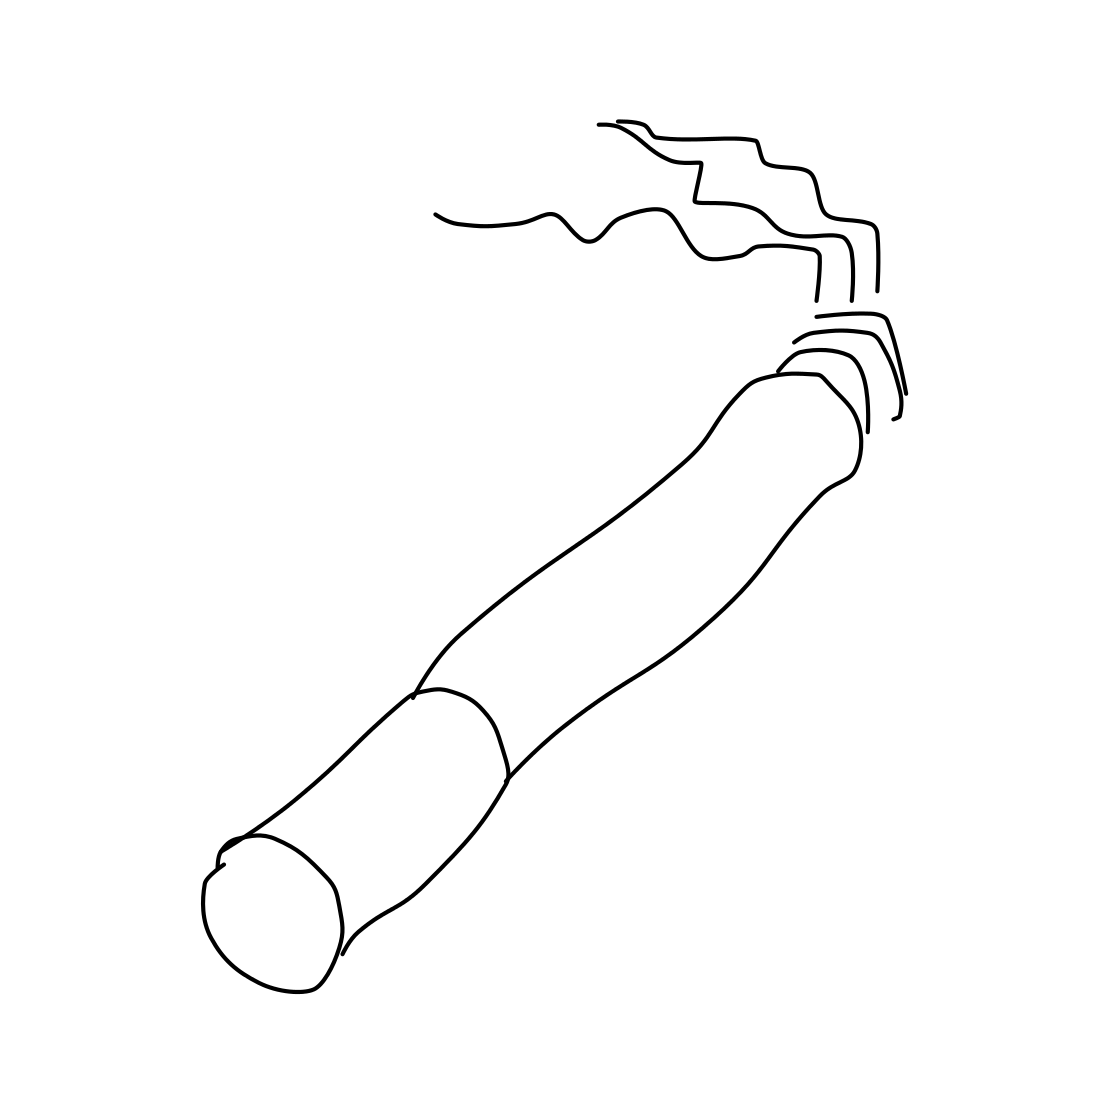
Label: cigarette